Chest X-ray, AP view. Patient: 10 years old, sex F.
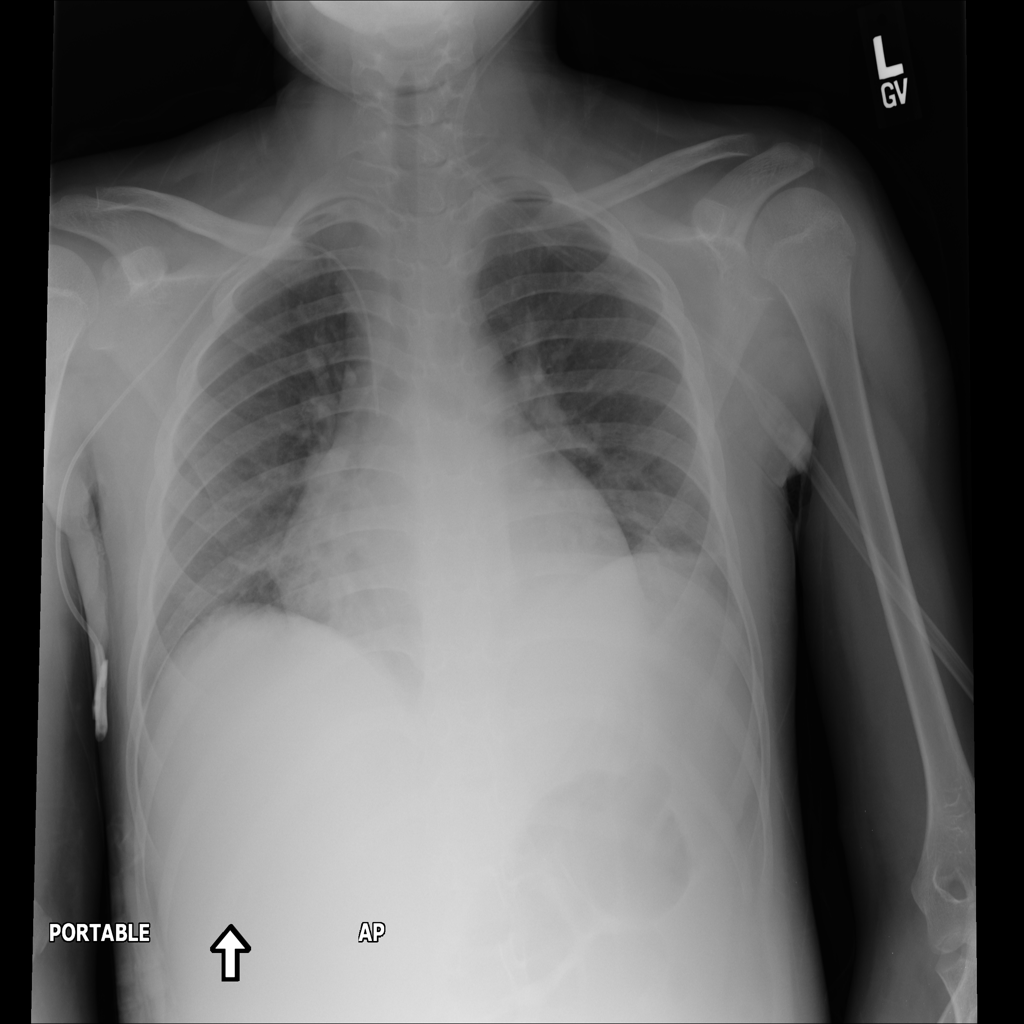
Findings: Atelectasis